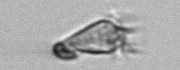
Label: Paratontonia_gracillima